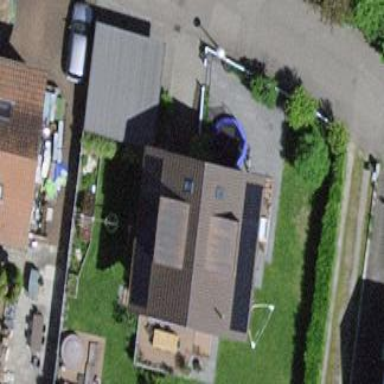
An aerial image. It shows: Detached building.